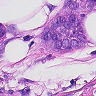
Metastatic tissue present: yes